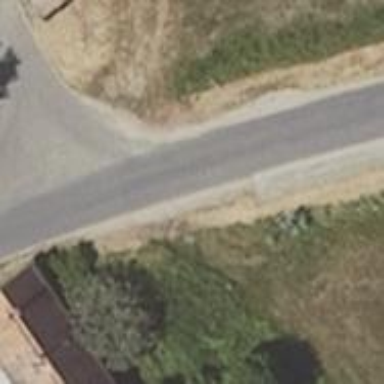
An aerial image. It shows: Paved residential road.